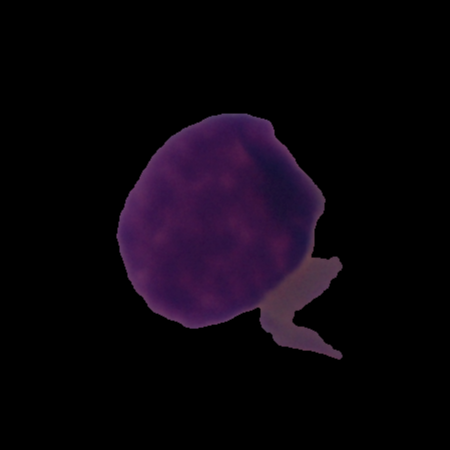
Label: cancer